Question: In a NON doc/view MFC application with office-like ribbon, with one CView, how do I create a splitter window with 2 CView windows, like Total Commander does it for file panes?

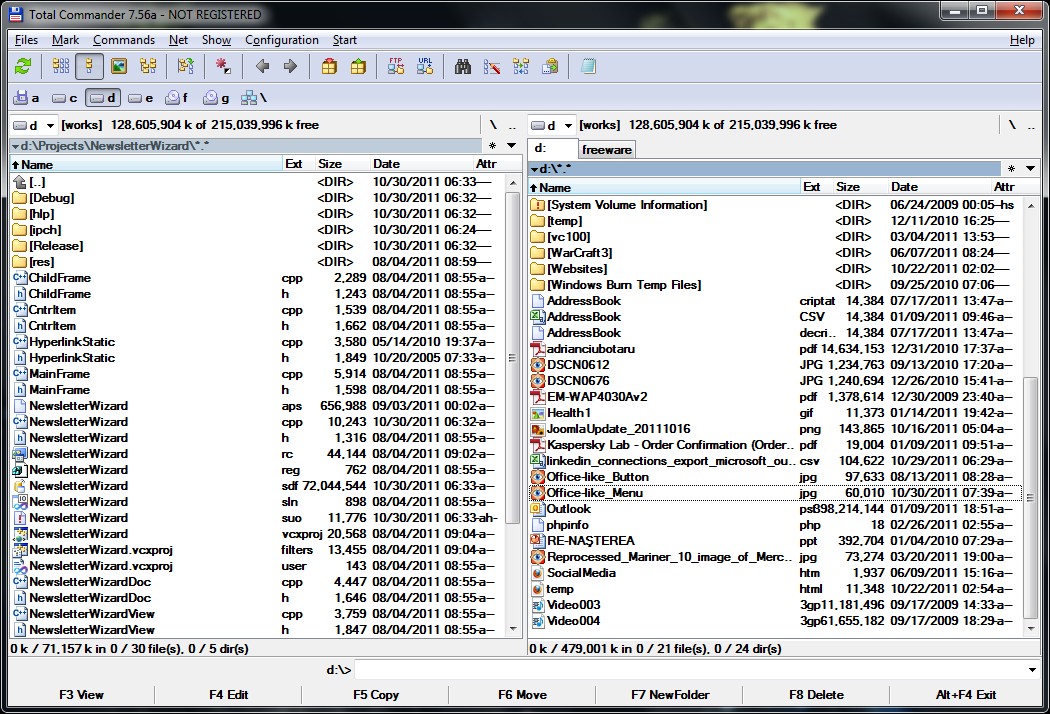
Answer: You can create a 'CSplitterWnd' (<URL> and then attach views oder other windows to it.